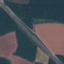
Land use / land cover class: Highway